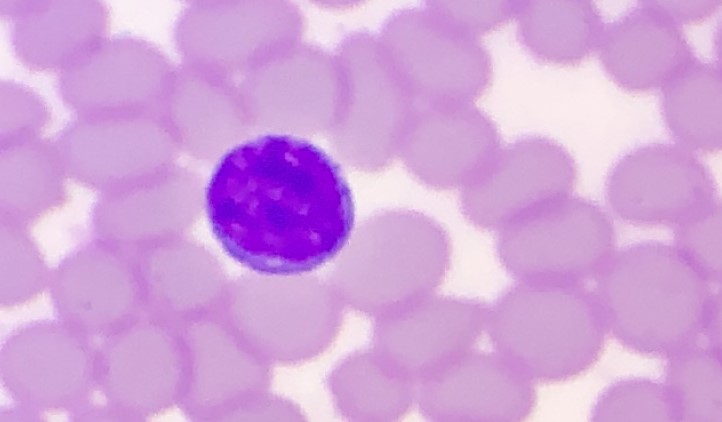
White blood cell type: Lymphocyte